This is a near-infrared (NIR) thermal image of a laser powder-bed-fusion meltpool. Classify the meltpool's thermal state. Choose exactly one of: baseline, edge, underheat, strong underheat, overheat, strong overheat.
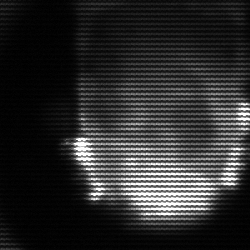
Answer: baseline